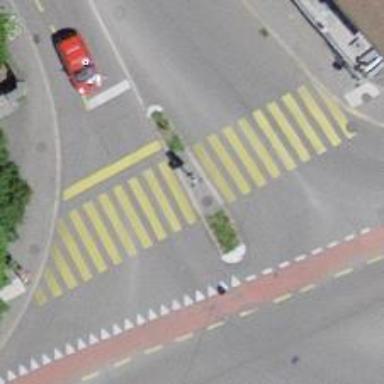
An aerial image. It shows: Road crossing with traffic signals and pedestrian island.